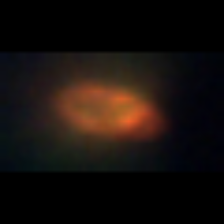
Taxon: Unknown_phyto
Group: Unknown